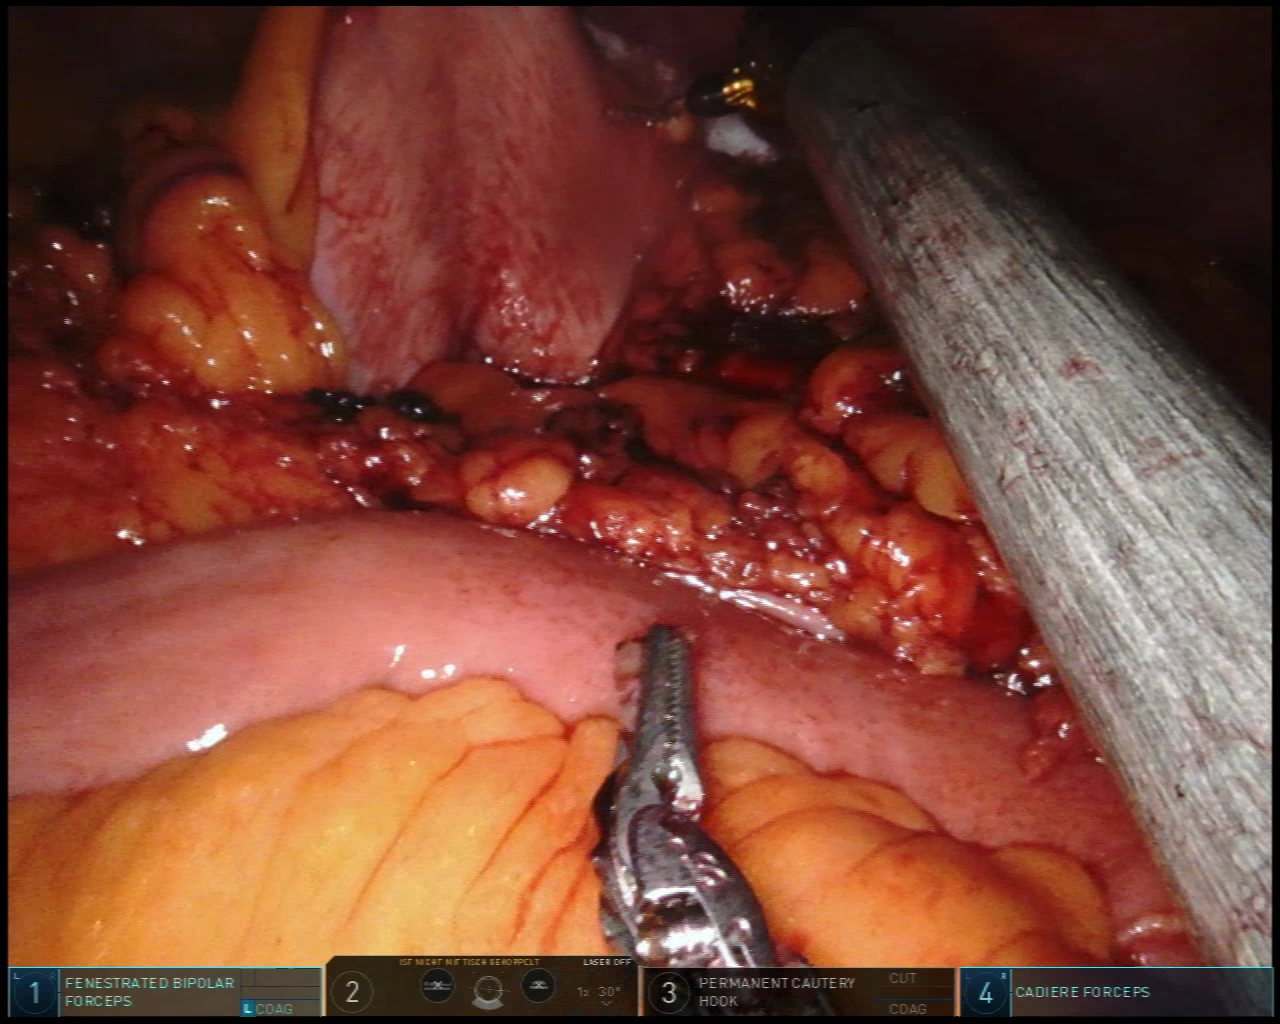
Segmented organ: small_intestine
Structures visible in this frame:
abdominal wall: yes
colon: yes
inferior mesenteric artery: no
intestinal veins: no
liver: no
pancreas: no
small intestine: yes
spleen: no
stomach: no
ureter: no
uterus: no
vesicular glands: no